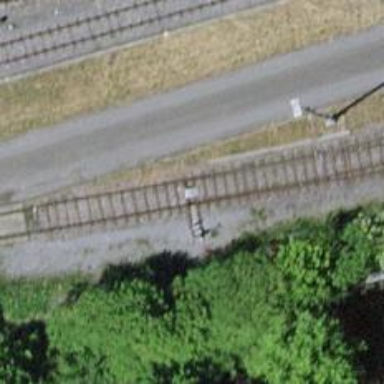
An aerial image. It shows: Railway switch.